Question: Entity Framework and Nuget both do this. They add powershell commandlets that can be launched from the visual studio package manager console.

It would be really great if I could write some project-centric utilities that could be committed to my source control and be available for all developers from that console.
How do I do this?
Note that I'm not looking for a 3rd party solution (eg StudioShell), and that I'm aware that I can just write normal powershell scripts to do many things. I'm interested specifically in how to write functions that are first-class citizens in the Visual Studio package manager console like 'Get-Package' and 'Update-Database'.
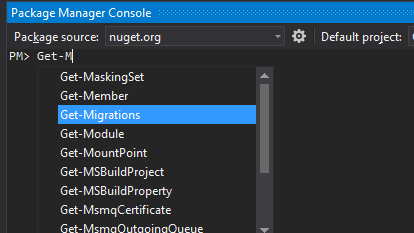
Answer: EntityFramework's integration is done via NuGet, so you can't really have it in a project in your solution easily. You'd have to go through a NuGet package. Although, you could probably make it work using a local folder for the package. Essentially, EF includes a normal powershell module in its package's tools folder along with an 'init.ps1' that loads the module. Its contents:
'''
param($installPath, $toolsPath, $package, $project)
if (Get-Module | ?{ $_.Name -eq 'EntityFramework' })
{
Remove-Module EntityFramework
}
Import-Module (Join-Path $toolsPath EntityFramework.psd1)
'''
'init.ps1' is run by NuGet/VS when opening the solution file. From the <URL>:
> Init.ps1 runs the first time a package is installed in a solution.
* If the same package is installed into additional projects in the solution, the script is not run during those installations.
* The script also runs every time the solution is opened (Package Manager Console window has to be open at the same for the script to run). For example, if you install a package, close Visual Studio, and then start Visual Studio and open the solution with Package Manager Console window, the Init.ps1 script runs again.